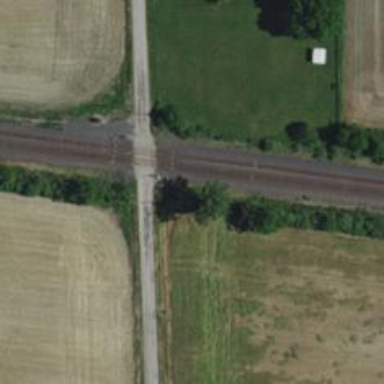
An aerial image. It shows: Level crossing along the railway.